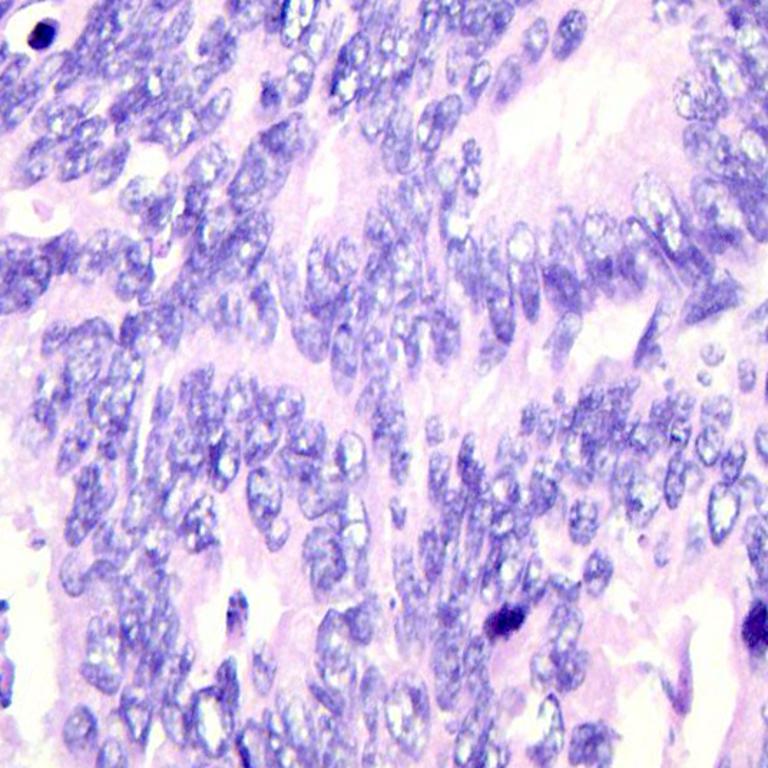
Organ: colon
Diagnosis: adenocarcinomas